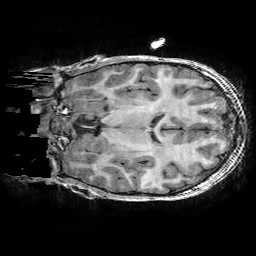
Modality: T1w
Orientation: coronal
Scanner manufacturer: ge
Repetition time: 0.008096 s
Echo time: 0.00318 s